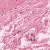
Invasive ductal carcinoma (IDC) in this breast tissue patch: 0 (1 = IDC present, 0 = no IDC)